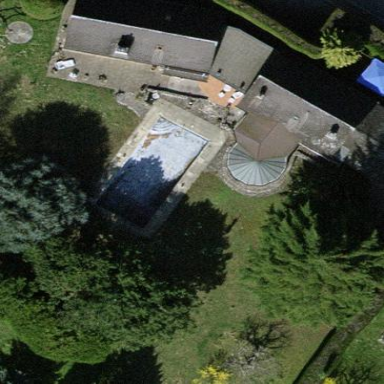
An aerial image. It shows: Swimming pool located in leisure land.